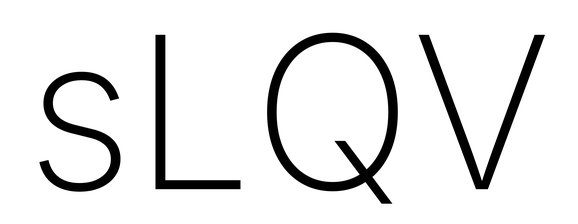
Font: Inter_ExtraLight